Question: I am getting the following error(also see the screenshot) while trying to deploy my webservice on the server. Cant figure out the reason. Please help!!
'''
Server Error in '/' Application.
Parser Error
Description: An error occurred during the parsing of a resource required to
service this request. Please review the following specific parse error details
and modify your source file appropriately.
Parser Error Message: Could not create type 'WebServices.WebService'.
Source Error:
Line 1: <%@ WebService Language="C#" CodeBehind="WebService.asmx.cs" Class="WebServices.WebService" %>
Source File: /WebServices/WebService.asmx Line: 1
Version Information: Microsoft .NET Framework Version:4.0.30319; ASP.NET Version:4.0.30319.272
'''

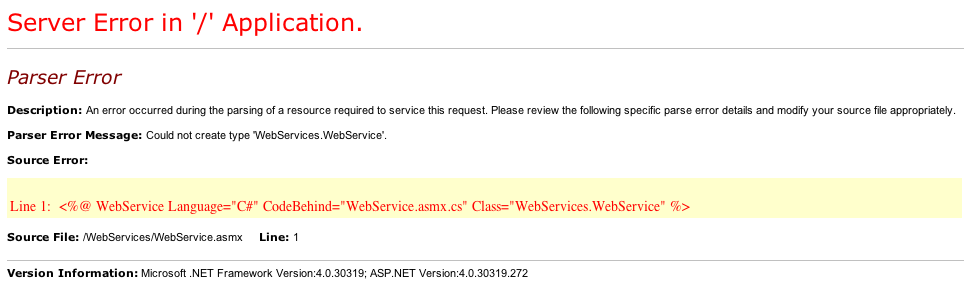
Answer: Here are a list of a checklist that you should do to make sure that your webservice work properly on your server:
<URL>